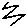
Label: zigzag